Aerial crown-view tile of a tropical tree (Barro Colorado Island, Panama), acquired 20250818:
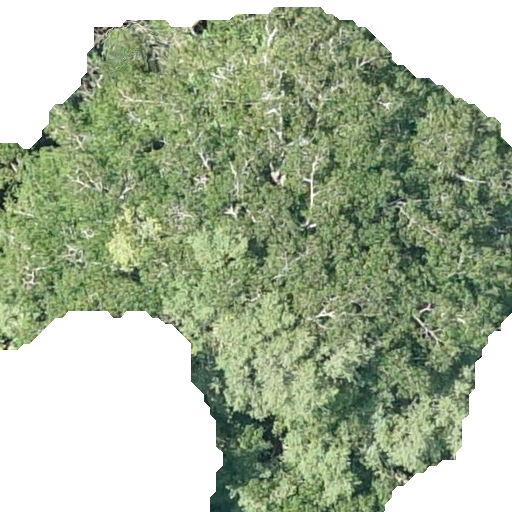
Species: Hura crepitans
GBIF accepted scientific name: Hura crepitans
Crown area: 298.132 m²